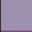
Piece: xx